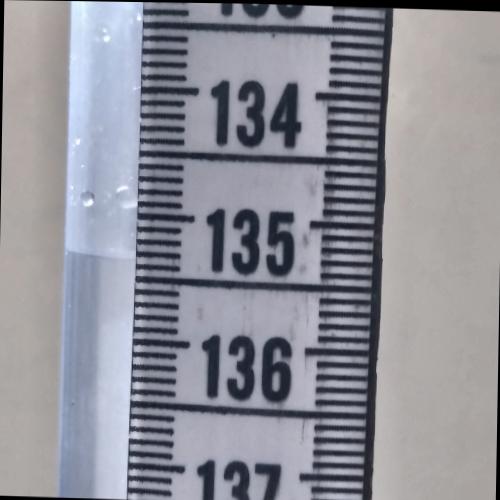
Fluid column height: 135.3 cm